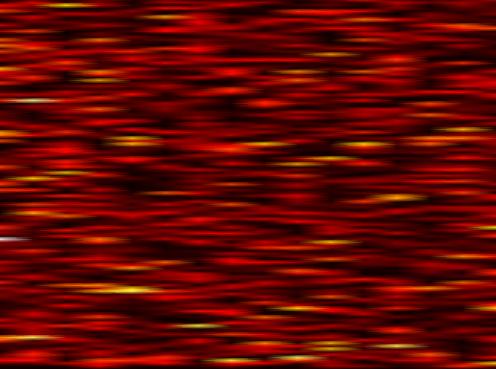
Label: FOFDM